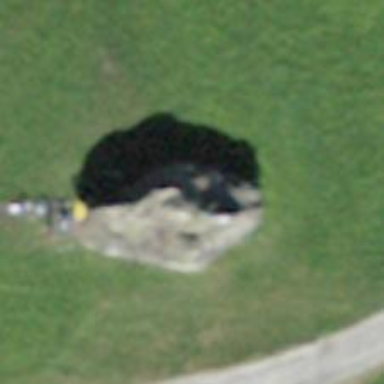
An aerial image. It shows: View of natural rock.